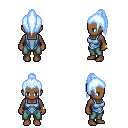
a pixel art fantasy rpg character, female body template, human, dark skin, blue vest, teal pants, white cyan long topknot hairstyle, bracelets, four views (front, back, left, right), 2x2 character sprite sheet, small pixel art, hard edges, no anti-aliasing